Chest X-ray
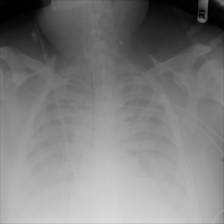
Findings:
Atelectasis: negative
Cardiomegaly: negative
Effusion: negative
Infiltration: positive
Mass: negative
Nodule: negative
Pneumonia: negative
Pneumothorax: negative
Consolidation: negative
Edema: positive
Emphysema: negative
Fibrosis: negative
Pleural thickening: negative
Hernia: negative